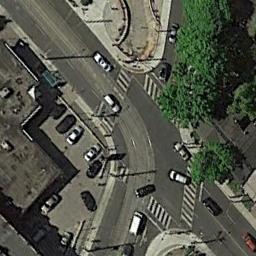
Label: intersection